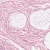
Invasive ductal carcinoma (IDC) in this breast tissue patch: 0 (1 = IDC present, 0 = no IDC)